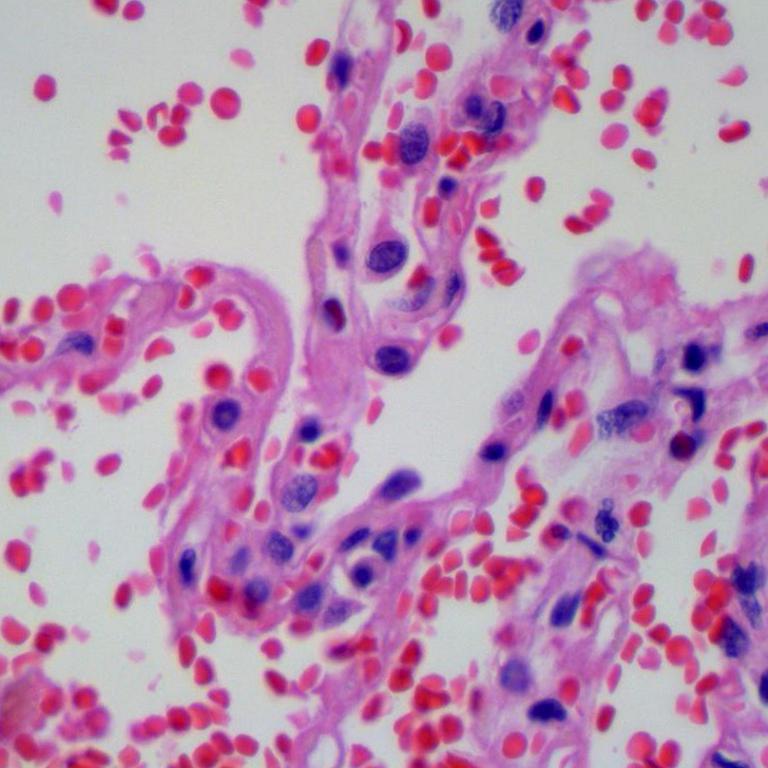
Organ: lung
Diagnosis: benign